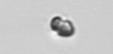
Label: Heterocapsa_rotundata